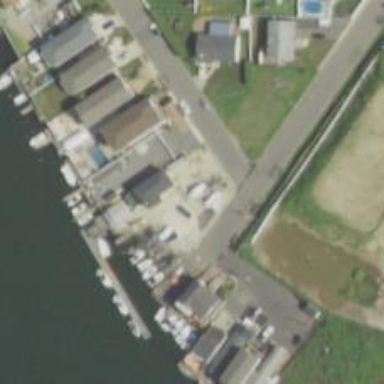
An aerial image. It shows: Boatyard along the waterway.